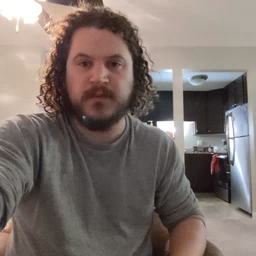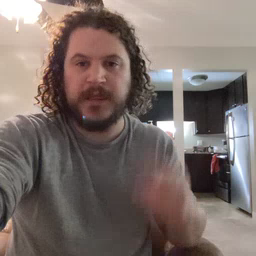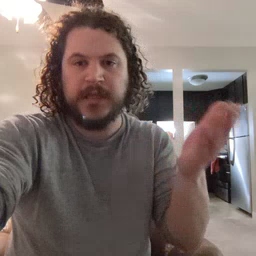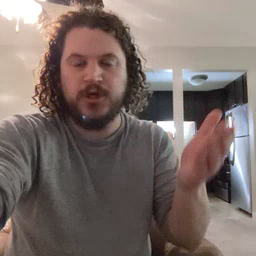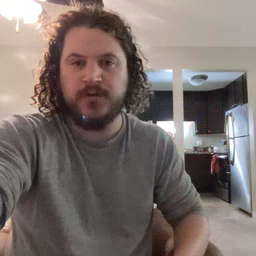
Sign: there